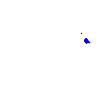
Particle: kaon